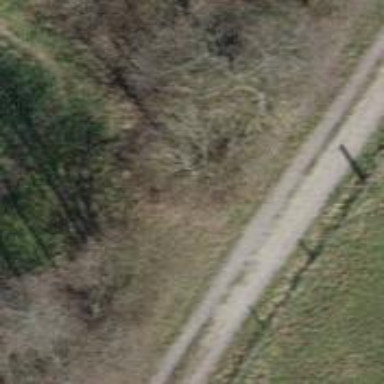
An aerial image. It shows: Culvert tunnel under ditch.